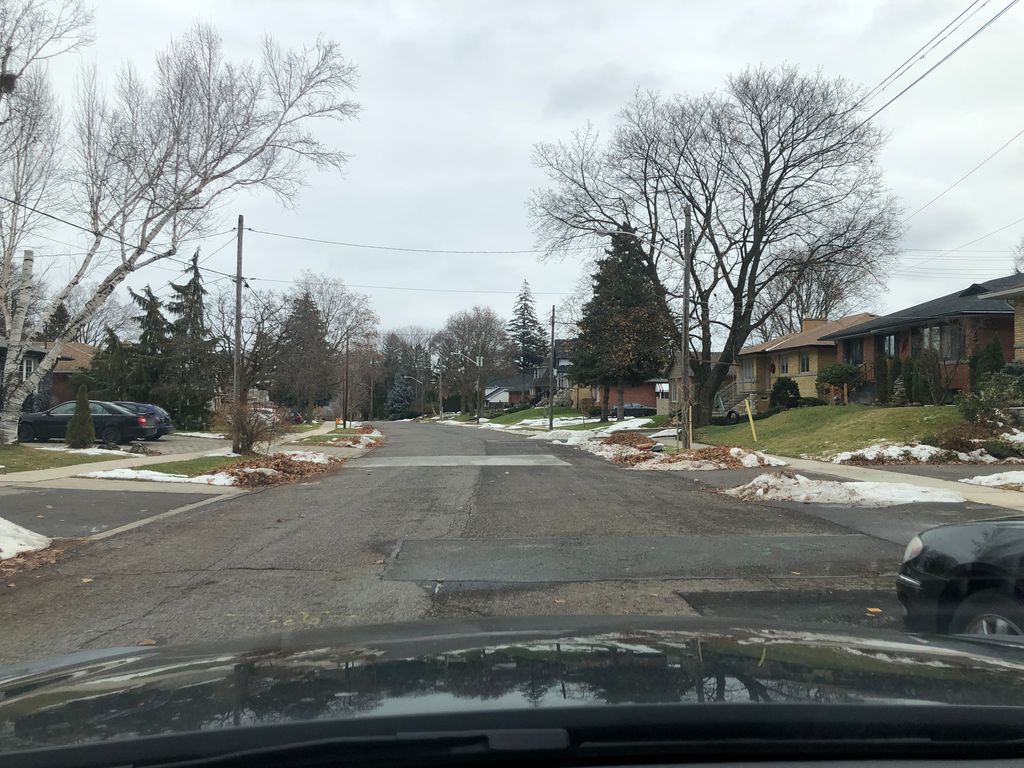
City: toronto